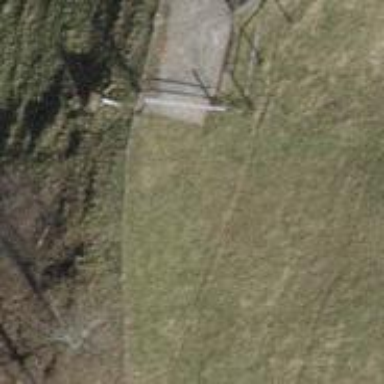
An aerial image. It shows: Gate.